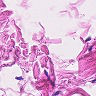
Metastatic tissue present: no